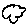
Label: cloud